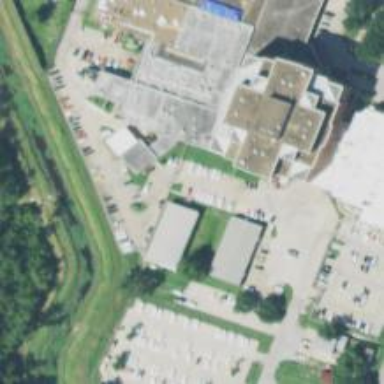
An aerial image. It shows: Police building.